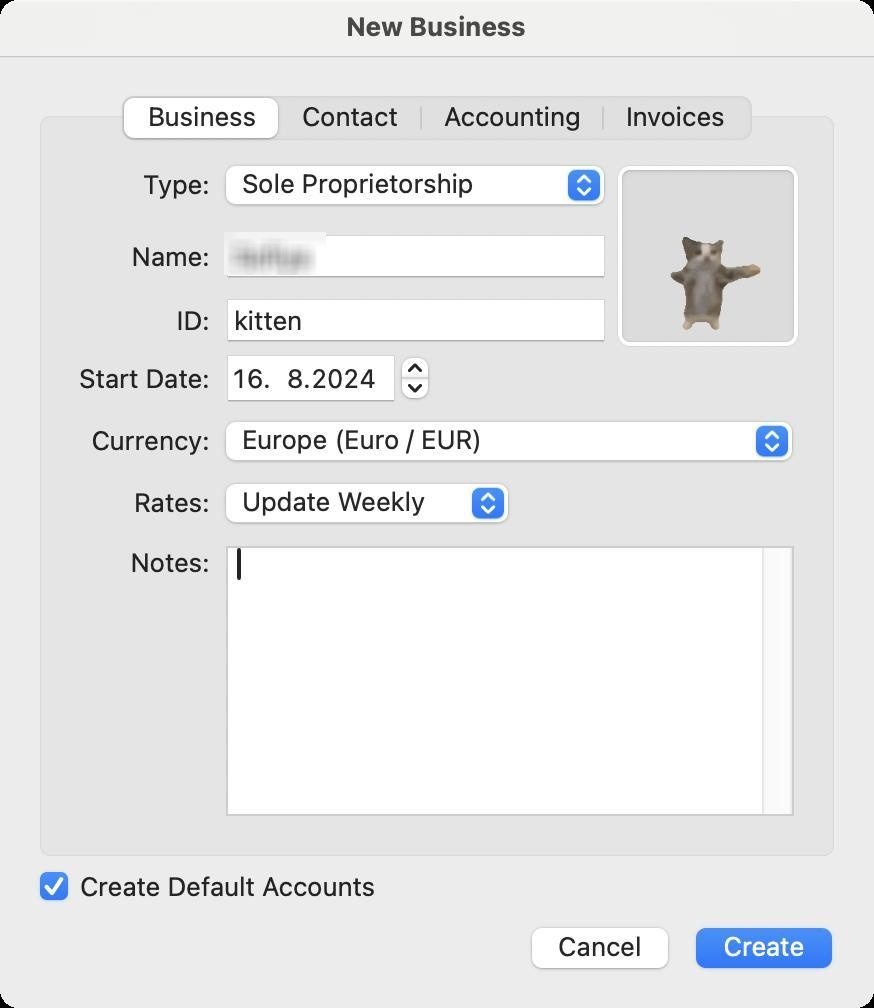
Accessibility tree:
{"name": "New_Business", "role": "AXWindow", "description": null, "role_description": "dialog", "value": null, "position": "645.00;161.00", "size": "437;504", "children": [{"name": "Create", "role": "AXButton", "description": null, "role_description": "button", "value": null, "position": "341.00;459.00", "size": "82;32", "children": []}, {"name": "Cancel", "role": "AXButton", "description": null, "role_description": "button", "value": null, "position": "259.00;459.00", "size": "82;32", "children": []}, {"name": "Create_Default_Accounts", "role": "AXCheckBox", "description": null, "role_description": "checkbox", "value": 1, "position": "18.00;434.00", "size": "175;18", "children": []}, {"name": null, "role": "AXTabGroup", "description": null, "role_description": "tab group", "value": "{\n    \"name\": \"Business\",\n    \"role\": \"AXRadioButton\",\n    \"description\": null,\n    \"role_description\": \"tab\",\n    \"value\": 1,\n    \"position\": \"63.00;47.00\",\n    \"size\": \"77;24\",\n    \"children\": []\n}", "position": "13.00;42.00", "size": "411;396", "children": [{"name": "Business", "role": "AXRadioButton", "description": null, "role_description": "tab", "value": 1, "position": "63.00;47.00", "size": "77;24", "children": []}, {"name": "Contact", "role": "AXRadioButton", "description": null, "role_description": "tab", "value": 0, "position": "140.00;47.00", "size": "71;24", "children": []}, {"name": "Accounting", "role": "AXRadioButton", "description": null, "role_description": "tab", "value": 0, "position": "211.00;47.00", "size": "91;24", "children": []}, {"name": "Invoices", "role": "AXRadioButton", "description": null, "role_description": "tab", "value": 0, "position": "302.00;47.00", "size": "72;24", "children": []}, {"name": null, "role": "AXStaticText", "description": null, "role_description": "text", "value": "Name:", "position": "62.00;120.00", "size": "45;17", "children": []}, {"name": null, "role": "AXTextField", "description": null, "role_description": "text field", "value": "[name]", "position": "113.00;117.00", "size": "190;22", "children": []}, {"name": null, "role": "AXStaticText", "description": null, "role_description": "text", "value": "ID:", "position": "85.00;152.00", "size": "22;17", "children": []}, {"name": null, "role": "AXTextField", "description": null, "role_description": "text field", "value": "kitten", "position": "113.00;149.00", "size": "190;22", "children": []}, {"name": null, "role": "AXStaticText", "description": null, "role_description": "text", "value": "Start Date:", "position": "36.00;181.00", "size": "71;17", "children": []}, {"name": null, "role": "AXStaticText", "description": null, "role_description": "text", "value": "Currency:", "position": "42.00;212.00", "size": "65;17", "children": []}, {"name": null, "role": "AXDateTimeArea", "description": null, "role_description": "date time area", "value": "2024-08-16 15:18:47 +0000", "position": "113.00;174.00", "size": "104;27", "children": [{"name": null, "role": "AXIncrementor", "description": null, "role_description": "stepper", "value": 0.5, "position": "198.00;177.00", "size": "19;24", "children": [{"name": null, "role": "AXButton", "description": null, "role_description": "increment arrow button", "value": null, "position": "198.00;177.00", "size": "19;12", "children": []}, {"name": null, "role": "AXButton", "description": null, "role_description": "decrement arrow button", "value": null, "position": "198.00;189.00", "size": "19;12", "children": []}]}]}, {"name": null, "role": "AXPopUpButton", "description": null, "role_description": "pop up button", "value": "Europe (Euro / EUR)", "position": "110.00;209.00", "size": "290;26", "children": []}, {"name": null, "role": "AXImage", "description": "", "role_description": "image", "value": null, "position": "308.00;82.00", "size": "92;92", "children": []}, {"name": null, "role": "AXScrollArea", "description": null, "role_description": "scroll area", "value": null, "position": "113.00;273.00", "size": "284;135", "children": [{"name": null, "role": "AXTextArea", "description": null, "role_description": "text entry area", "value": "", "position": "114.00;274.00", "size": "267;133", "children": []}, {"name": null, "role": "AXScrollBar", "description": null, "role_description": "scroll bar", "value": 1.0, "position": "381.00;274.00", "size": "15;133", "children": []}]}, {"name": null, "role": "AXPopUpButton", "description": null, "role_description": "pop up button", "value": "Sole Proprietorship", "position": "110.00;81.00", "size": "196;26", "children": []}, {"name": null, "role": "AXStaticText", "description": null, "role_description": "text", "value": "Type:", "position": "68.00;84.00", "size": "39;17", "children": []}, {"name": null, "role": "AXPopUpButton", "description": null, "role_description": "pop up button", "value": "Update Weekly", "position": "110.00;240.00", "size": "148;26", "children": []}, {"name": null, "role": "AXStaticText", "description": null, "role_description": "text", "value": "Rates:", "position": "42.00;243.00", "size": "65;17", "children": []}, {"name": null, "role": "AXStaticText", "description": null, "role_description": "text", "value": "Notes:", "position": "62.00;273.00", "size": "45;17", "children": []}]}, {"name": null, "role": "AXStaticText", "description": null, "role_description": "text", "value": "New Business", "position": "171.00;5.00", "size": "94;16", "children": []}]}